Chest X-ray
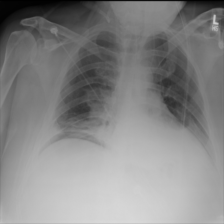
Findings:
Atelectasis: negative
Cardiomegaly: negative
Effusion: negative
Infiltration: negative
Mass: negative
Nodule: negative
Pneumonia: negative
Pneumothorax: negative
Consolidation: negative
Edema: negative
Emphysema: negative
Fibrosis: negative
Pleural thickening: negative
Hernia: negative